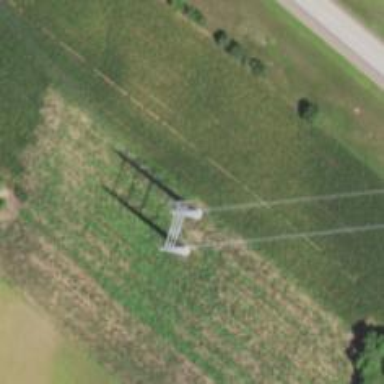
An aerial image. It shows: Power tower.